Aerial crown-view tile of a tropical tree (Barro Colorado Island, Panama), acquired 20250616:
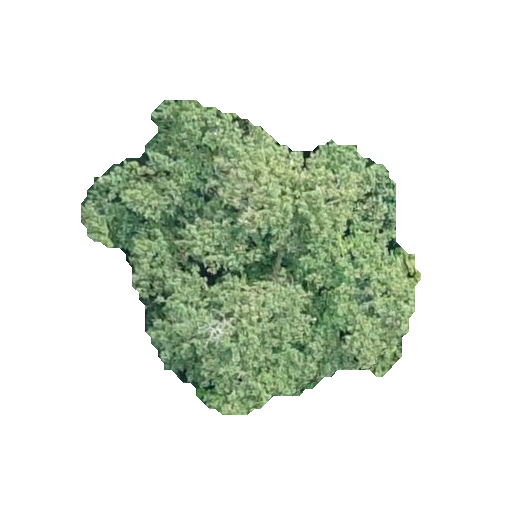
Species: Hieronyma alchorneoides
GBIF accepted scientific name: Hieronyma alchorneoides
Crown area: 101.315 m²